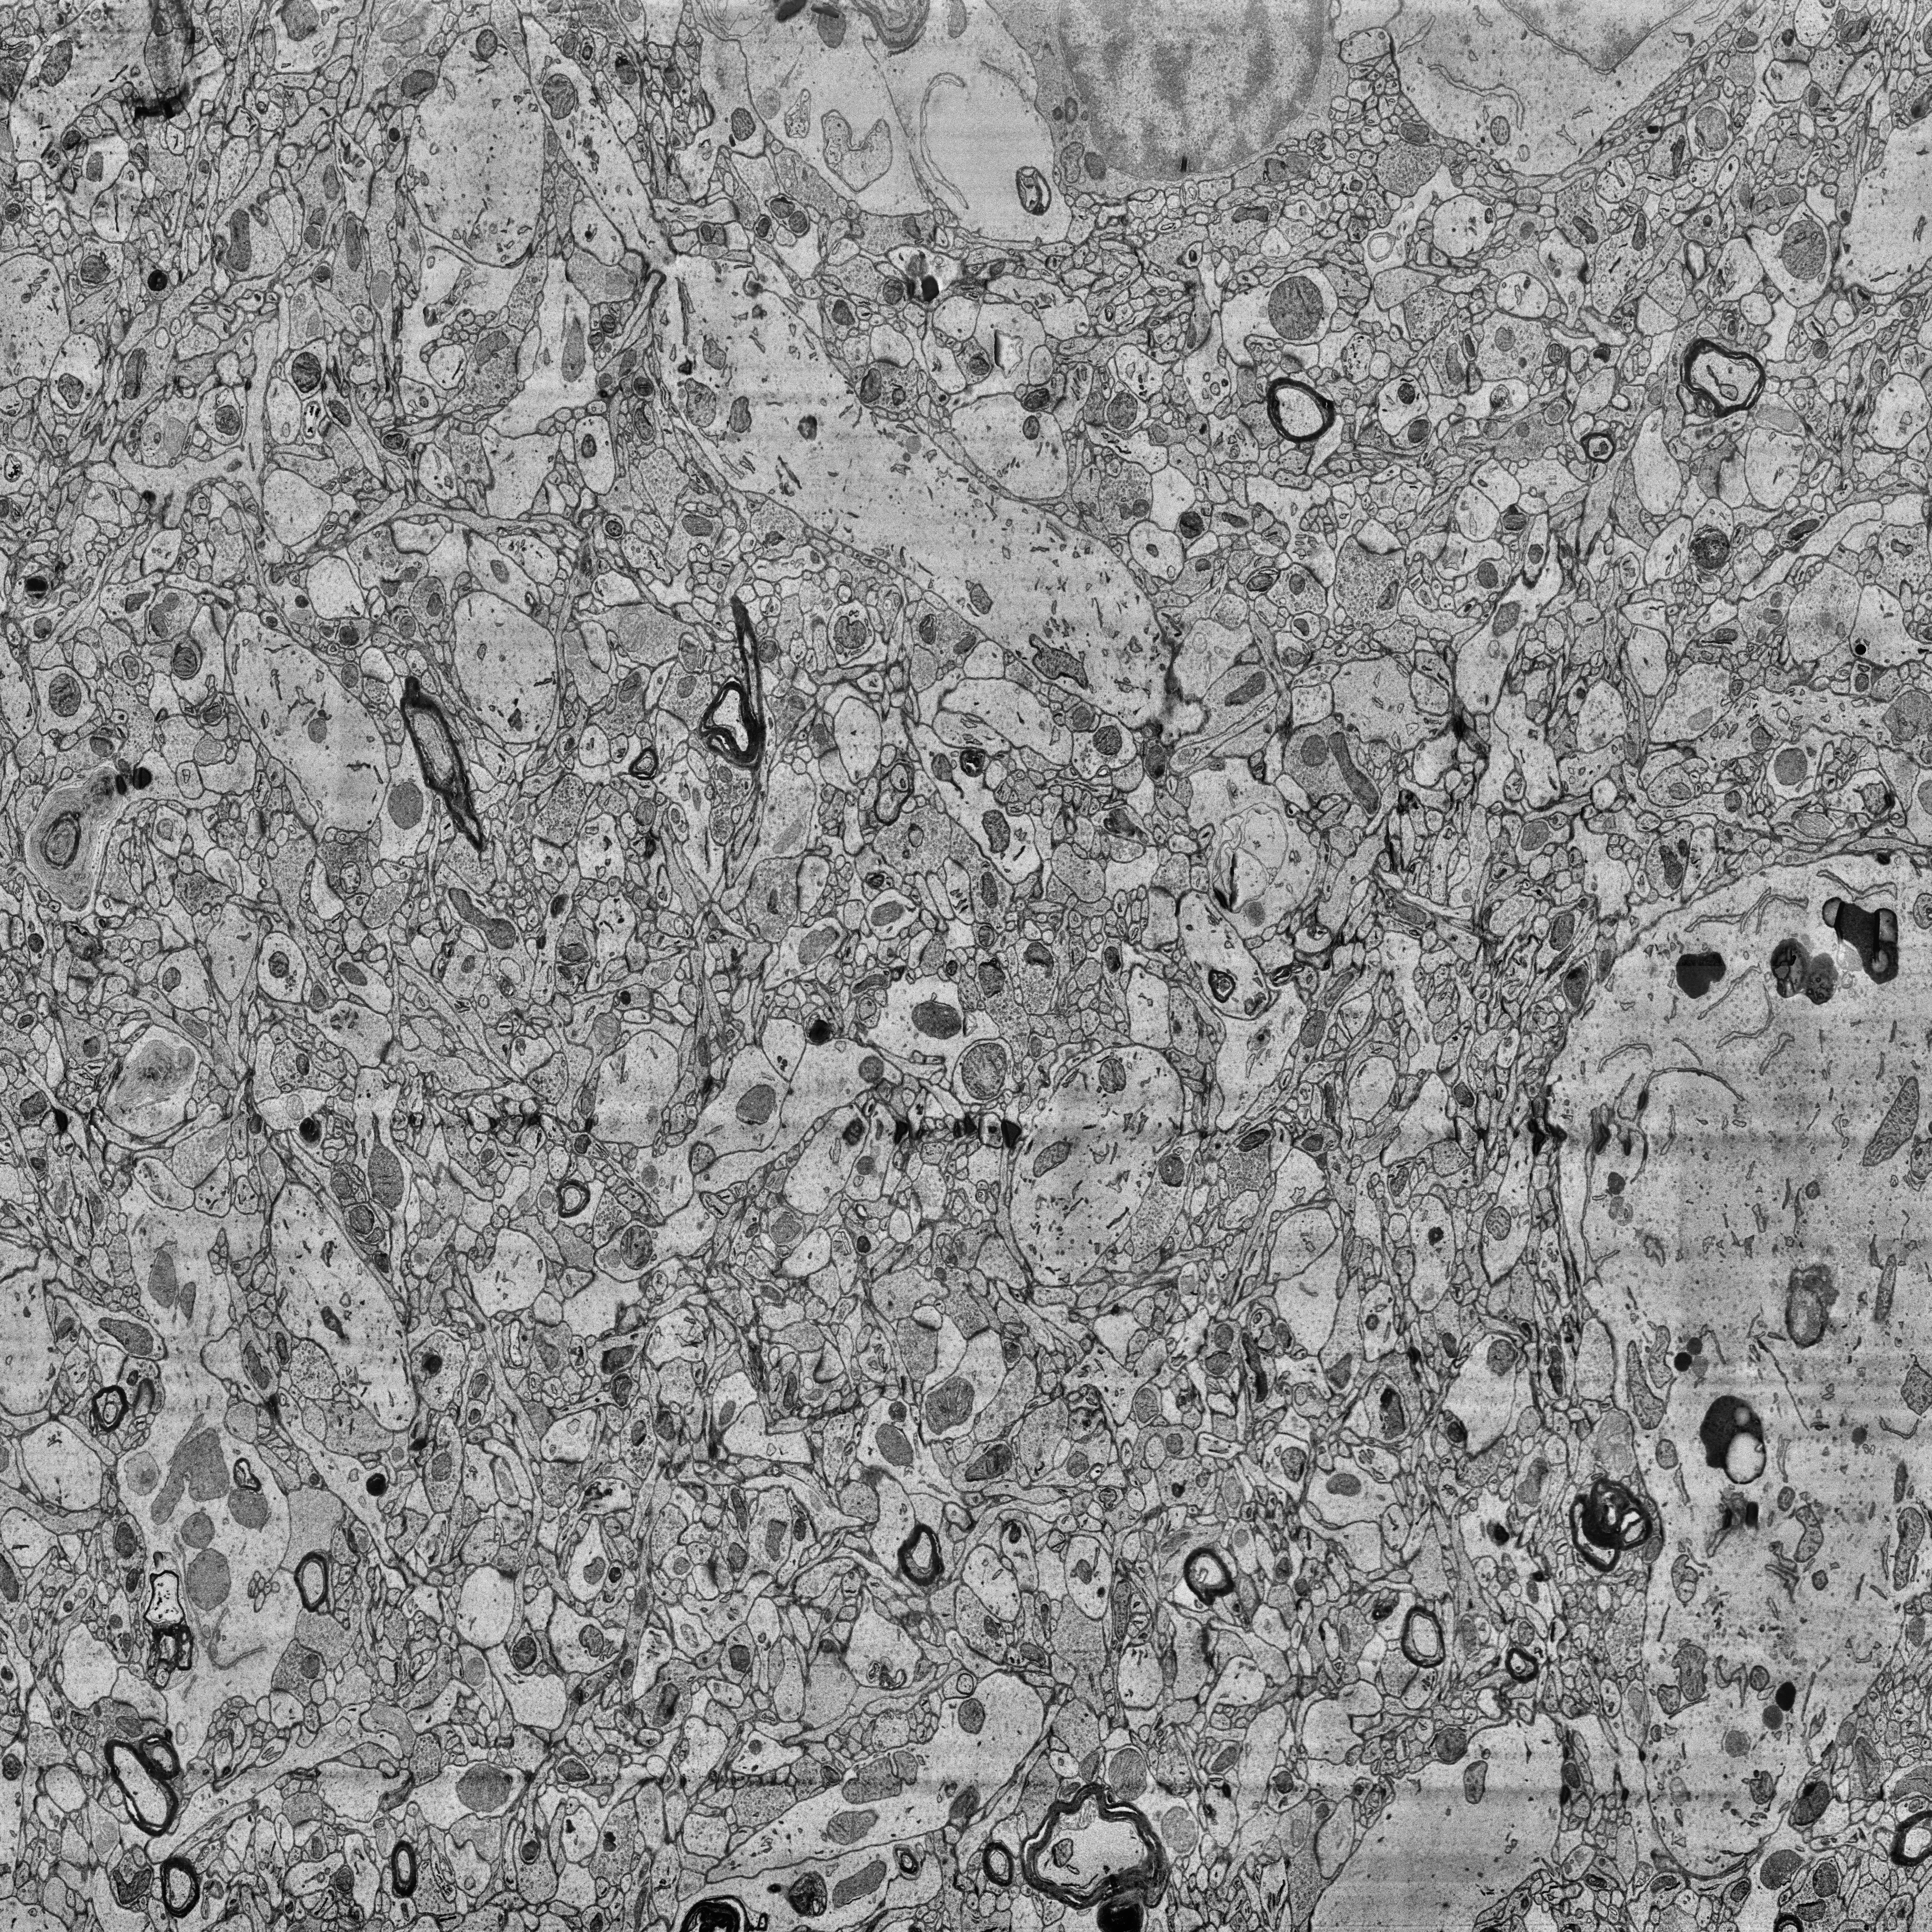
Electron microscopy slice of human cortex tissue
Slice depth (z): 197
Mitochondria instances in slice: 491